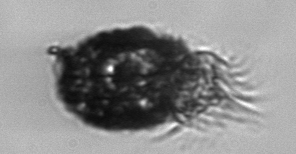
Label: Stenosemella_pacifica